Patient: sex M, age 32
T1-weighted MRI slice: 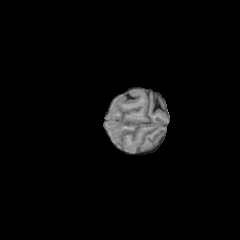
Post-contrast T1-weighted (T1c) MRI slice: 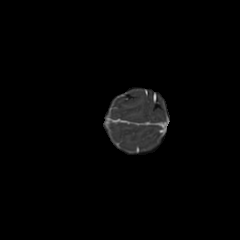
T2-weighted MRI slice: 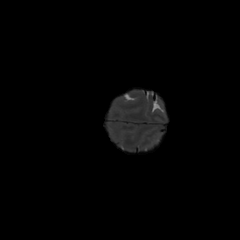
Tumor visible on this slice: no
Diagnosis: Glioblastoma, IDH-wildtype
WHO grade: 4